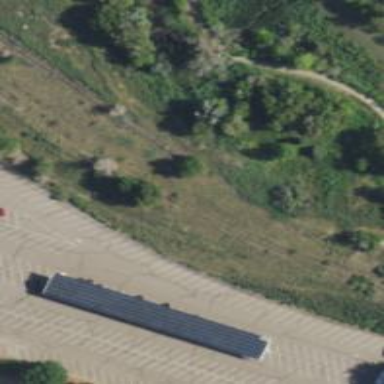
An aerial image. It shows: Abandoned railway.